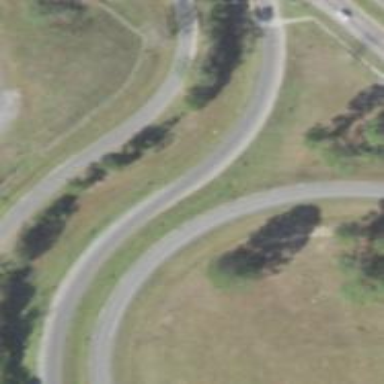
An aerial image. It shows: Primary link road with asphalt surface.